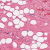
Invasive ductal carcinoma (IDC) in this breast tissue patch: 0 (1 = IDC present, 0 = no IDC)